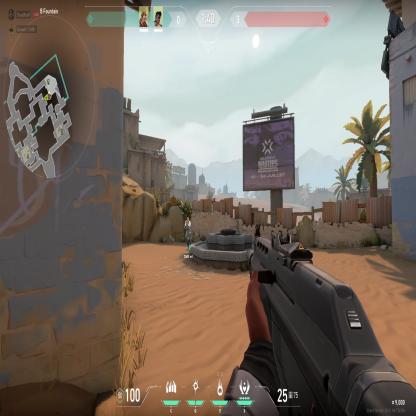
Label: teammate